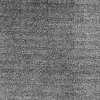
Atmospheric dust classification: dusty